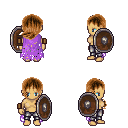
a pixel art fantasy rpg character, female body template, human, tanned skin, maroon tattered cape, metal pants, brown left-swept hairstyle, leather bracers, shield, four views (front, back, left, right), 2x2 character sprite sheet, small pixel art, hard edges, no anti-aliasing